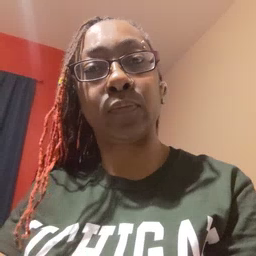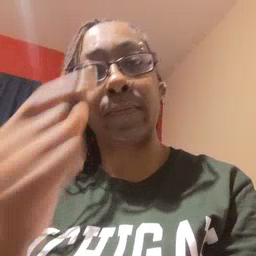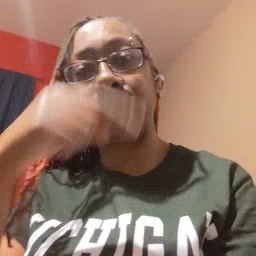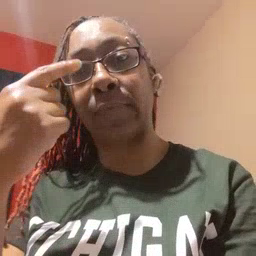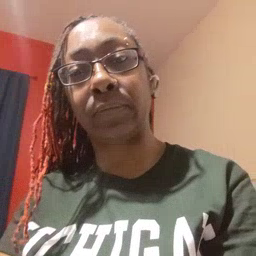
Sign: face